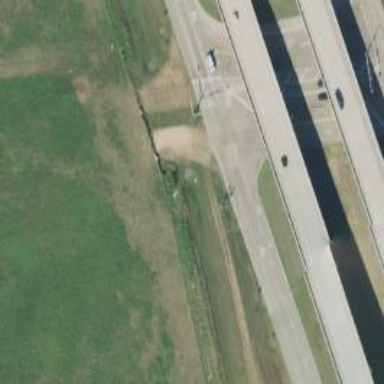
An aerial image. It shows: Primary highway with frontage road.